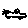
Label: car